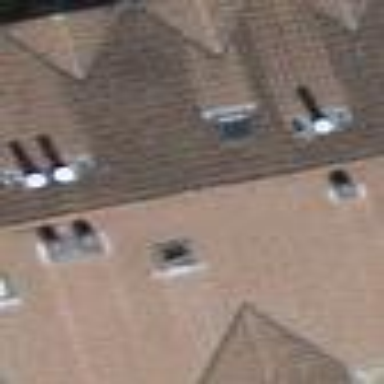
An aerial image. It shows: Residential building.